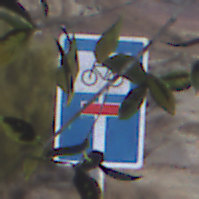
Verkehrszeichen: SackgasseRadverkehrDurchlaessig
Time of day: Dusk
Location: Outdoor (Nature)
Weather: Clear
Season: NotSpecified
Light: Natural